Question: Would anyone mind pointing me in the right direction of making a card view just like the one in the image shown below? I've been scouring the internet for over an hour trying to find a tutorial (in Swift) and all I could find was making the illusion of separated cards like <URL>.
Any help or input would be greatly appreciated!

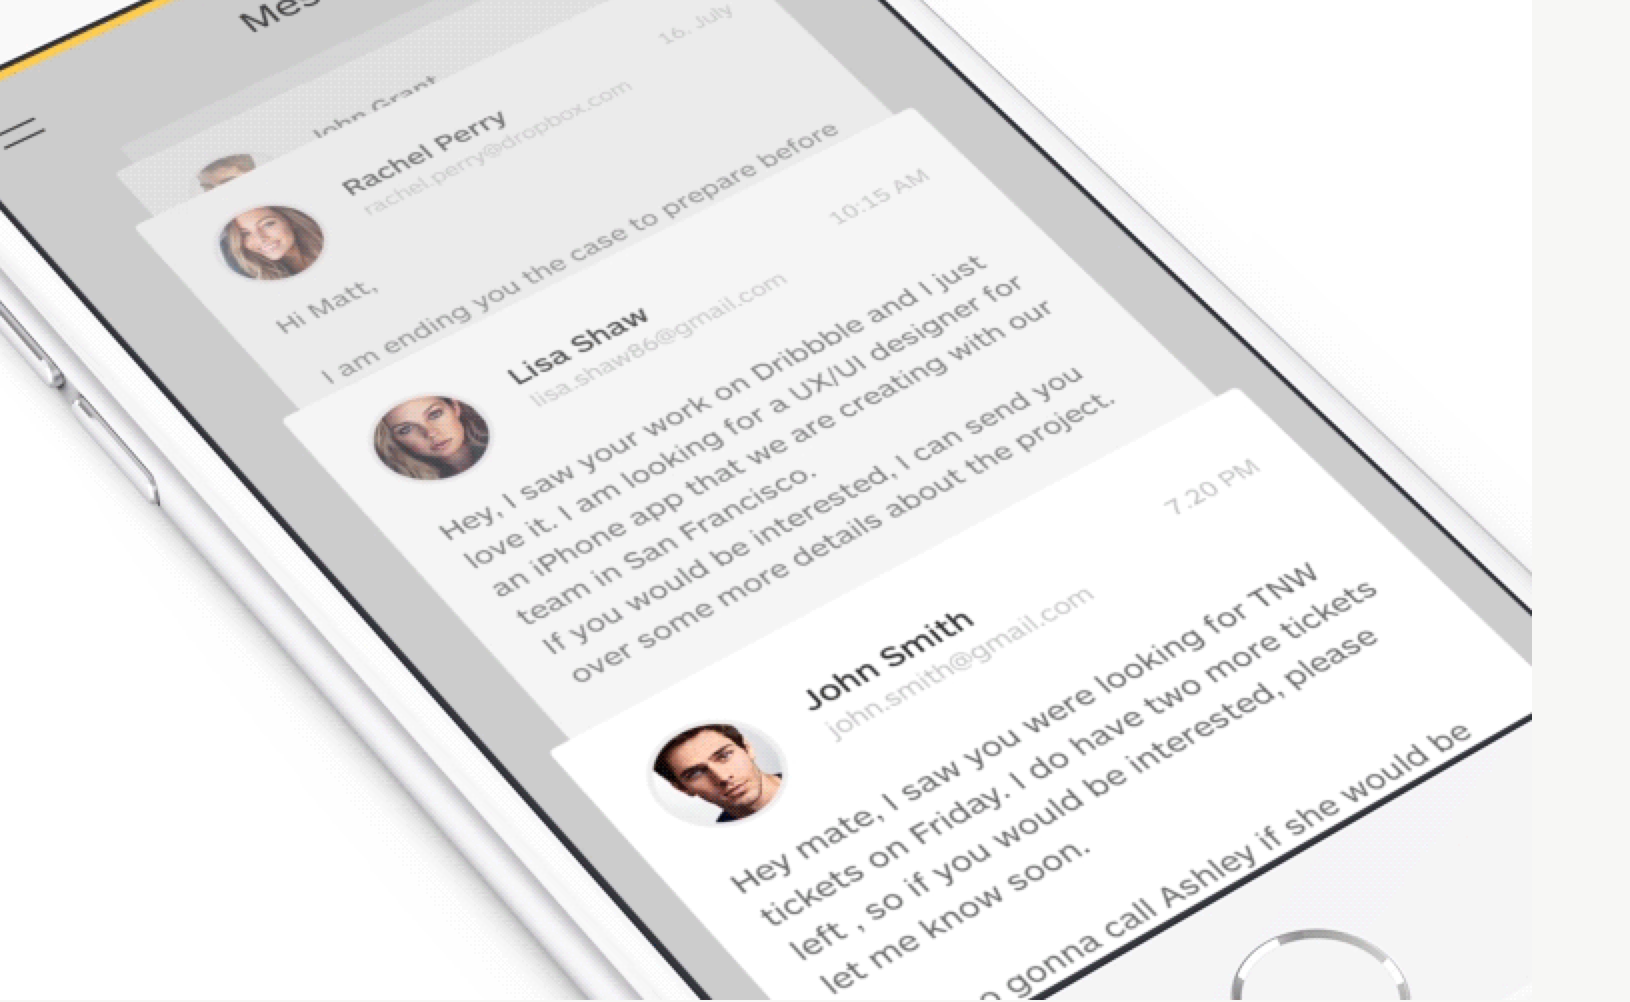
Answer: It wouldn't be that hard to do this yourself with custom code.
You could also use either a UICollectionView. Getting the look you want with a collection view is doable but would require some customization.
Yet another option is a third party framework like iCarousel (by Nick Lockwoods) iCarousel is very flexible and powerful, and comes with tutorials demonstrating a number of different options.